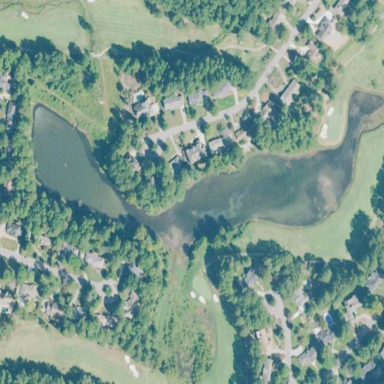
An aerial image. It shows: Scenic view of water hazard on golf course. The natural water feature adds beauty to the landscape.